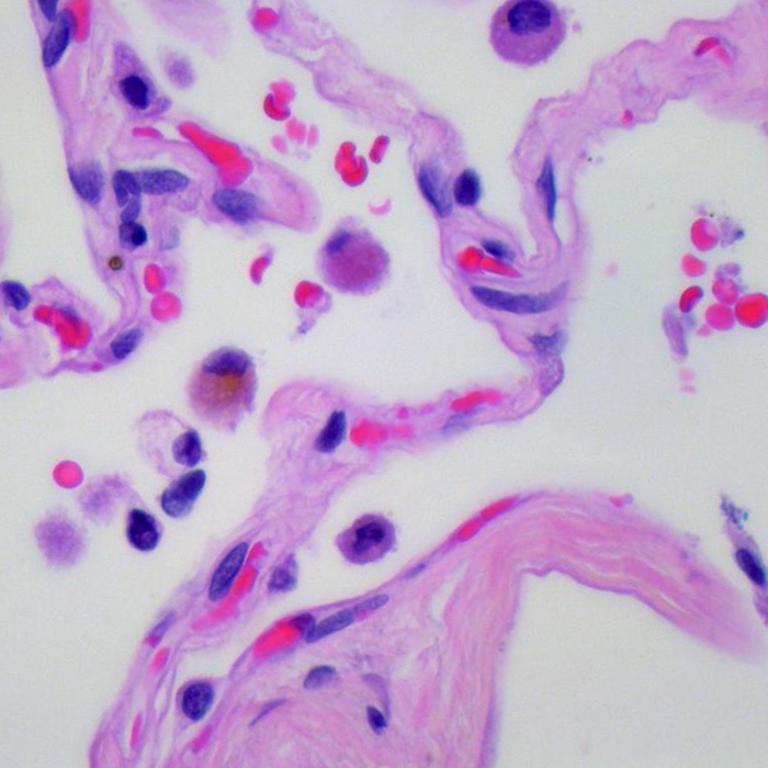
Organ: lung
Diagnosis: benign